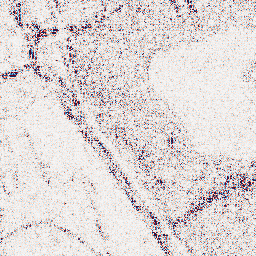
Category: wavelet
Decomposition family: wavelet_dwt
Decomposition parameters: wavelet: db8
level: 1
Upsampling method: cubic_catmull_rom
Upsampling parameters: scale: 8
Upsampling scale: 8